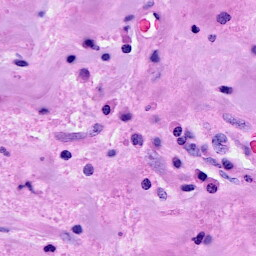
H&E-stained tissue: Breast